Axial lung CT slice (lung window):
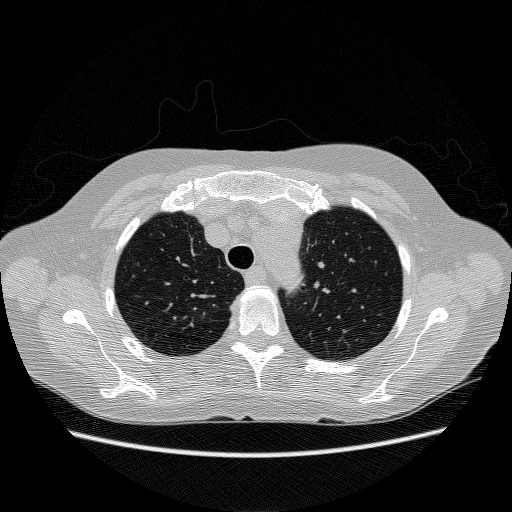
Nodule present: no